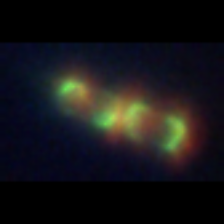
Taxon: Chaetoceros
Group: Diatoms